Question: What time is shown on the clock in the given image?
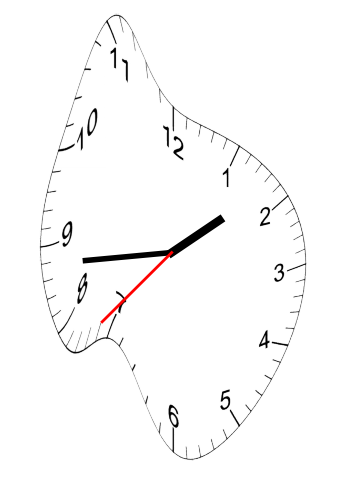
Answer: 01:43:37